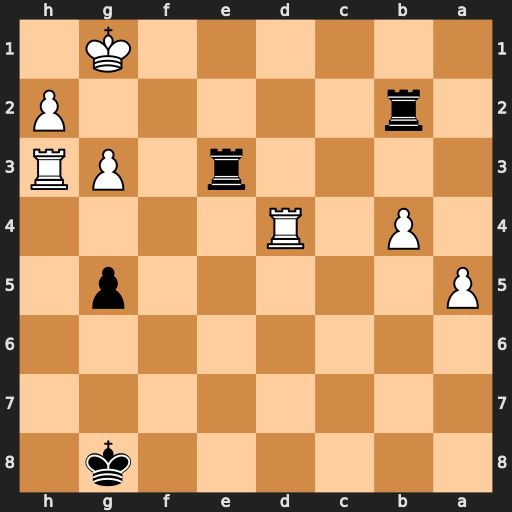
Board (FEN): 6k1/8/8/P5p1/1P1R4/4r1PR/1r5P/6K1
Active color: b
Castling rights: -
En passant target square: -
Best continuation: Re1#